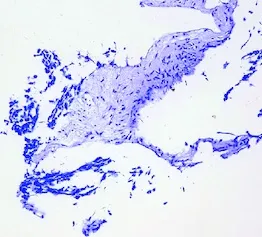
Staining images of PD-L1 expression (HE and IHC). . (A) HE staining images of PD-L1 expression.
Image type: pathology (immunostaining)